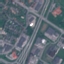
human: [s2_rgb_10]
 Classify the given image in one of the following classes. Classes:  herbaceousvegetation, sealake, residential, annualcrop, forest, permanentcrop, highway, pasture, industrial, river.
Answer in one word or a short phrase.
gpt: Highway